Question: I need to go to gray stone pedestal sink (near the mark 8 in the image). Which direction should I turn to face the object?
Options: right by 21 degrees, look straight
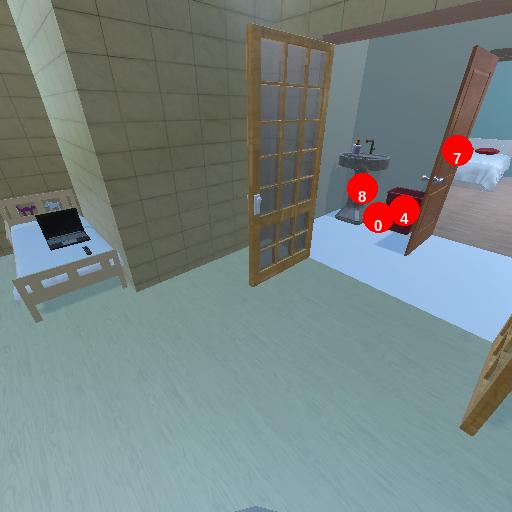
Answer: right by 21 degrees